Chest X-ray:
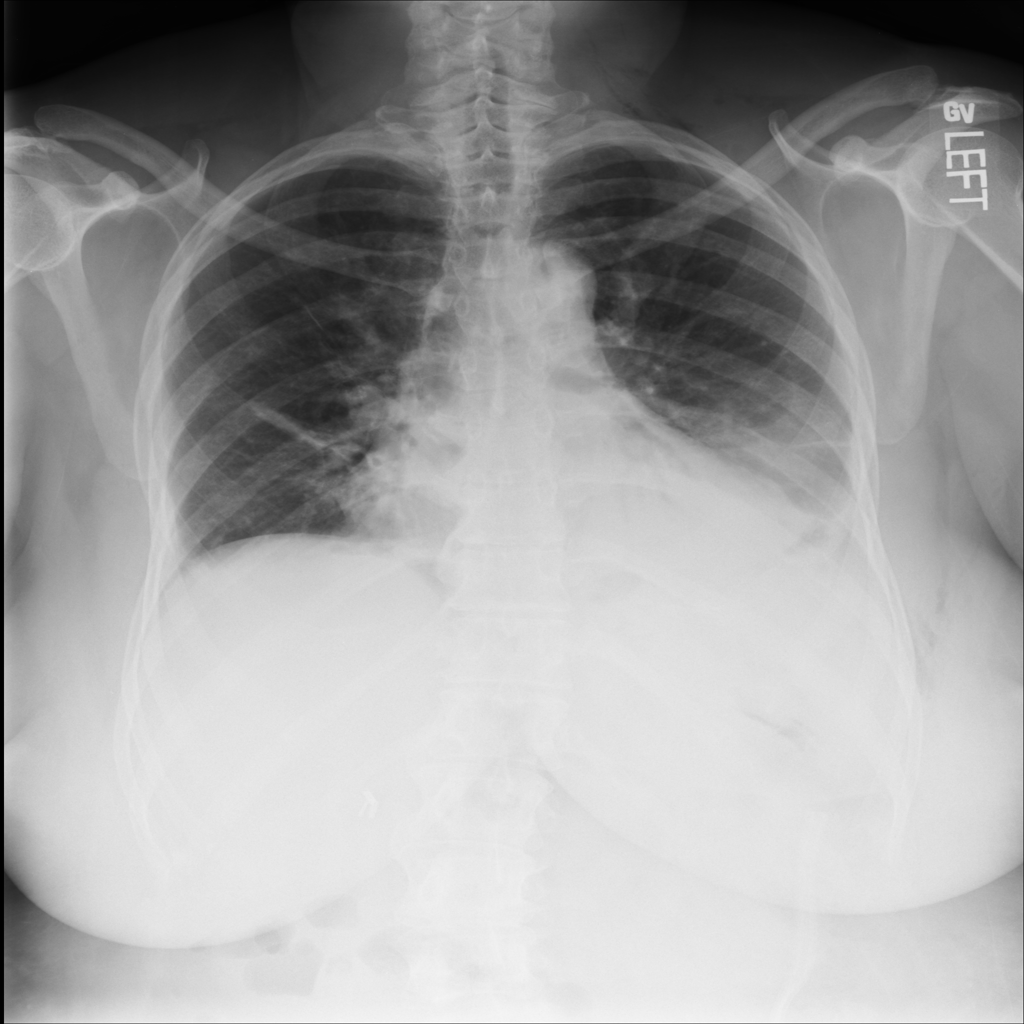
Findings: Atelectasis, Consolidation, Effusion
No abnormal finding: no